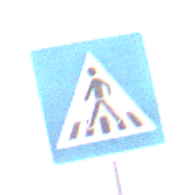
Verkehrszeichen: FussgaengerueberwegRechts
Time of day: Night
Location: Outdoor (Nature)
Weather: Overcast
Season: NotSpecified
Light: Artificial